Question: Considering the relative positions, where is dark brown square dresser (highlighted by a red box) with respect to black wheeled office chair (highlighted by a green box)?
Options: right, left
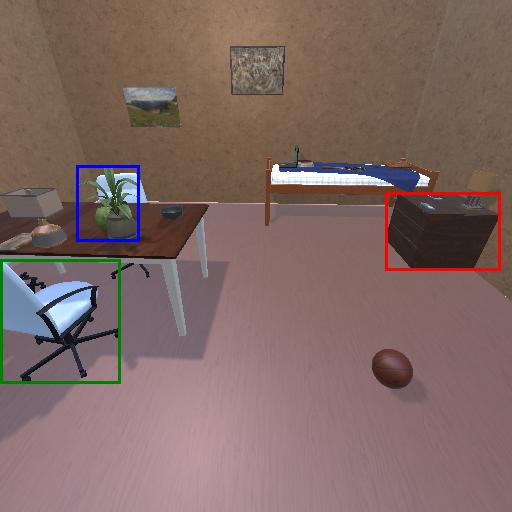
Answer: right